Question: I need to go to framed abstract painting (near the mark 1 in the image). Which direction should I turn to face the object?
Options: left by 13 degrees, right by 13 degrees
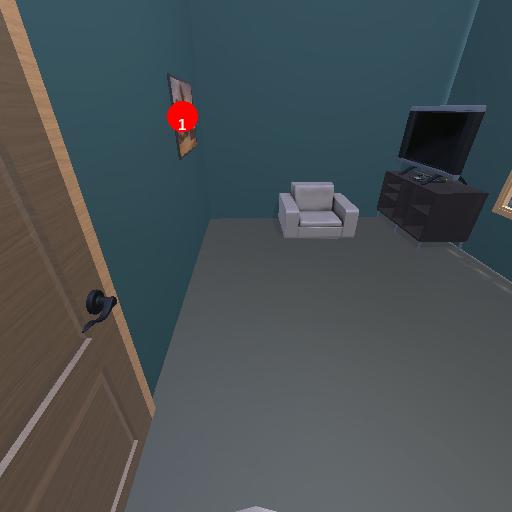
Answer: left by 13 degrees